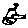
Label: fish